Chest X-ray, PA view. Patient: 30 years old, sex F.
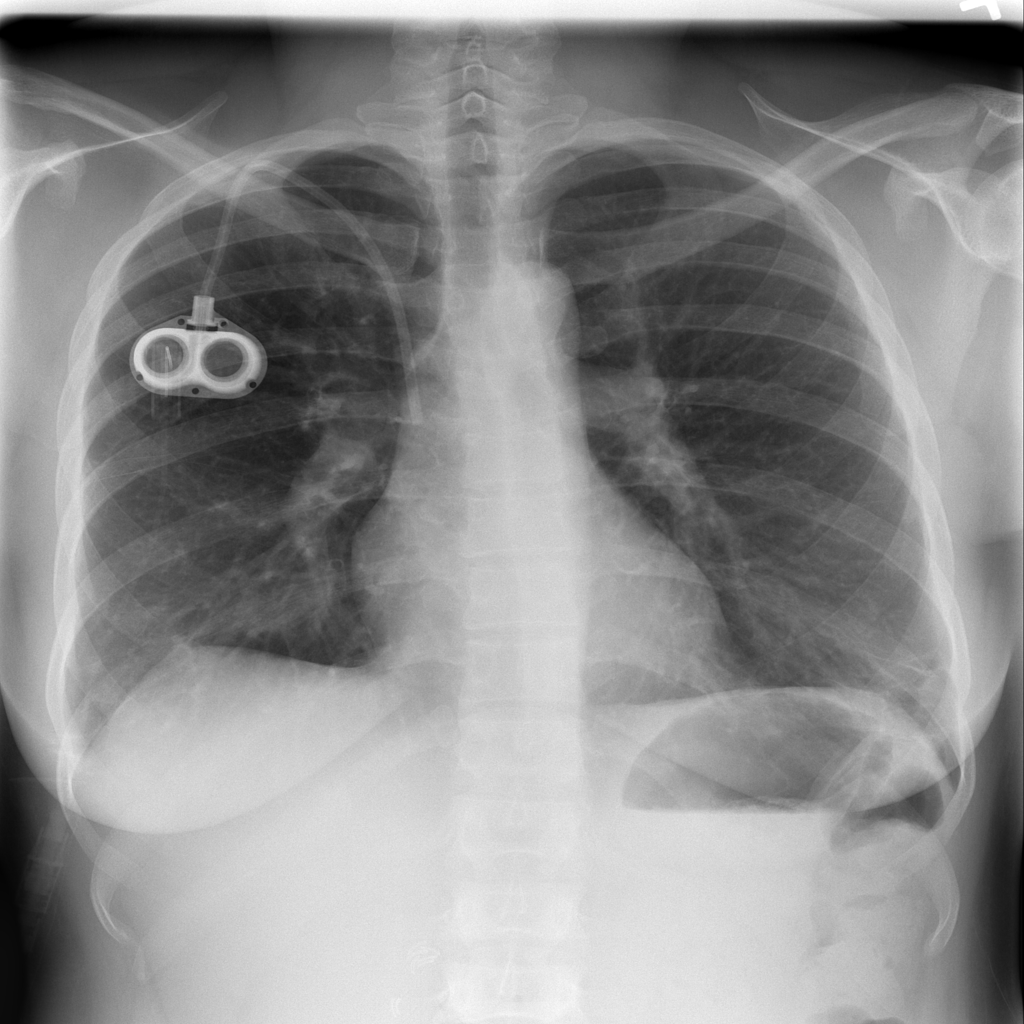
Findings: Infiltration